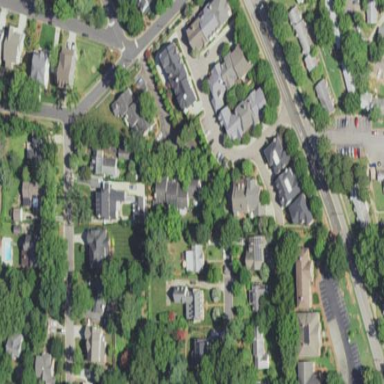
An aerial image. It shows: Residential neighbourhood.